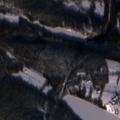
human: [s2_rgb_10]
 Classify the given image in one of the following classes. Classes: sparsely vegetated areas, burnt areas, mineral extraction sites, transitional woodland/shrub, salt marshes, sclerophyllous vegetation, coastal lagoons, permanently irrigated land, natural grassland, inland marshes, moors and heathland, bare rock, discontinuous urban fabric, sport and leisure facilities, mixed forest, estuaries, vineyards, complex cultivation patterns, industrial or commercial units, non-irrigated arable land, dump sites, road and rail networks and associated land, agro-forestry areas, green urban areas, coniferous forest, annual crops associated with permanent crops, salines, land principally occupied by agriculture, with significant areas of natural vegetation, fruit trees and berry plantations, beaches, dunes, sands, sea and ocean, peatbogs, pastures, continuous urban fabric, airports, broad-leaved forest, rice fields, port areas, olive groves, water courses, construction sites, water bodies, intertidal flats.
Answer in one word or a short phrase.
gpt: land principally occupied by agriculture, with significant areas of natural vegetation, coniferous forest, water bodies